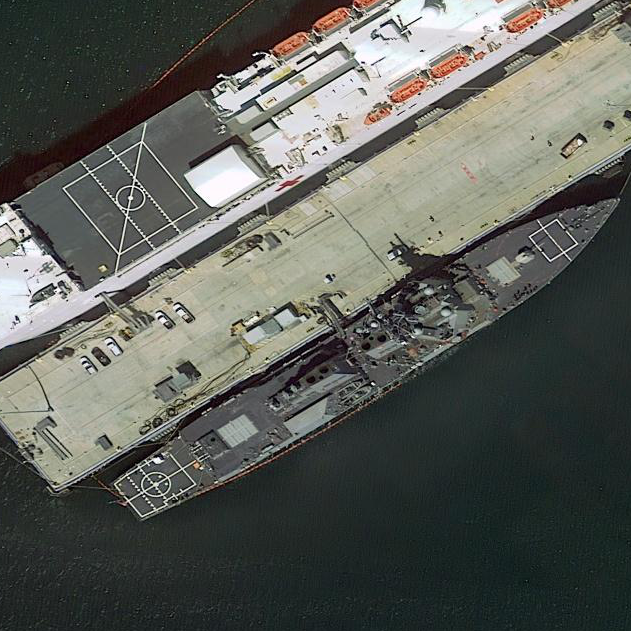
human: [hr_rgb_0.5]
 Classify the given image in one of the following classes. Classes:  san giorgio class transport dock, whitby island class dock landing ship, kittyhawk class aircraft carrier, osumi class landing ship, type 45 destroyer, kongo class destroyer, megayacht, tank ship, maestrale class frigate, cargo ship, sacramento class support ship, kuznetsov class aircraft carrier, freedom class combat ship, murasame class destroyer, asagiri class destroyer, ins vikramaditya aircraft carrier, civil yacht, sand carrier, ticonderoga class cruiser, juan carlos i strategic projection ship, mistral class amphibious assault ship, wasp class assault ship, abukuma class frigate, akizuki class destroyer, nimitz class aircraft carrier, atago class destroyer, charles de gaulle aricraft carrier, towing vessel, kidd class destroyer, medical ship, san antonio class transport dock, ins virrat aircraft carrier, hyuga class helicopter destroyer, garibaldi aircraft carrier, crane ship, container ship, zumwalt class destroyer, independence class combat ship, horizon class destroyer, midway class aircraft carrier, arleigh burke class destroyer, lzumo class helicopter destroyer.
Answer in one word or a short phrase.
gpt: Arleigh Burke class destroyer